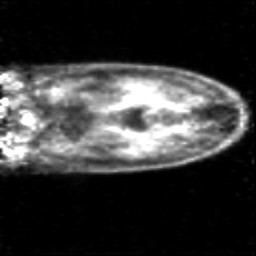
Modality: PET
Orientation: coronal
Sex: female
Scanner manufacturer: siemens